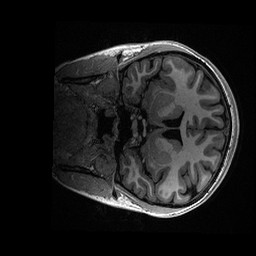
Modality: T1w
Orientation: coronal
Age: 21
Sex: female
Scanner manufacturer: ge
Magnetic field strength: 3 T
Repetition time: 0.006952 s
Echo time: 0.00292 s